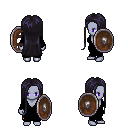
a pixel art fantasy rpg character, female body template, dark elf, purple skin, black robe, gold greaves, raven extra-long hairstyle, shield, four views (front, back, left, right), 2x2 character sprite sheet, small pixel art, hard edges, no anti-aliasing